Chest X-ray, PA view. Patient: 43 years old, sex M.
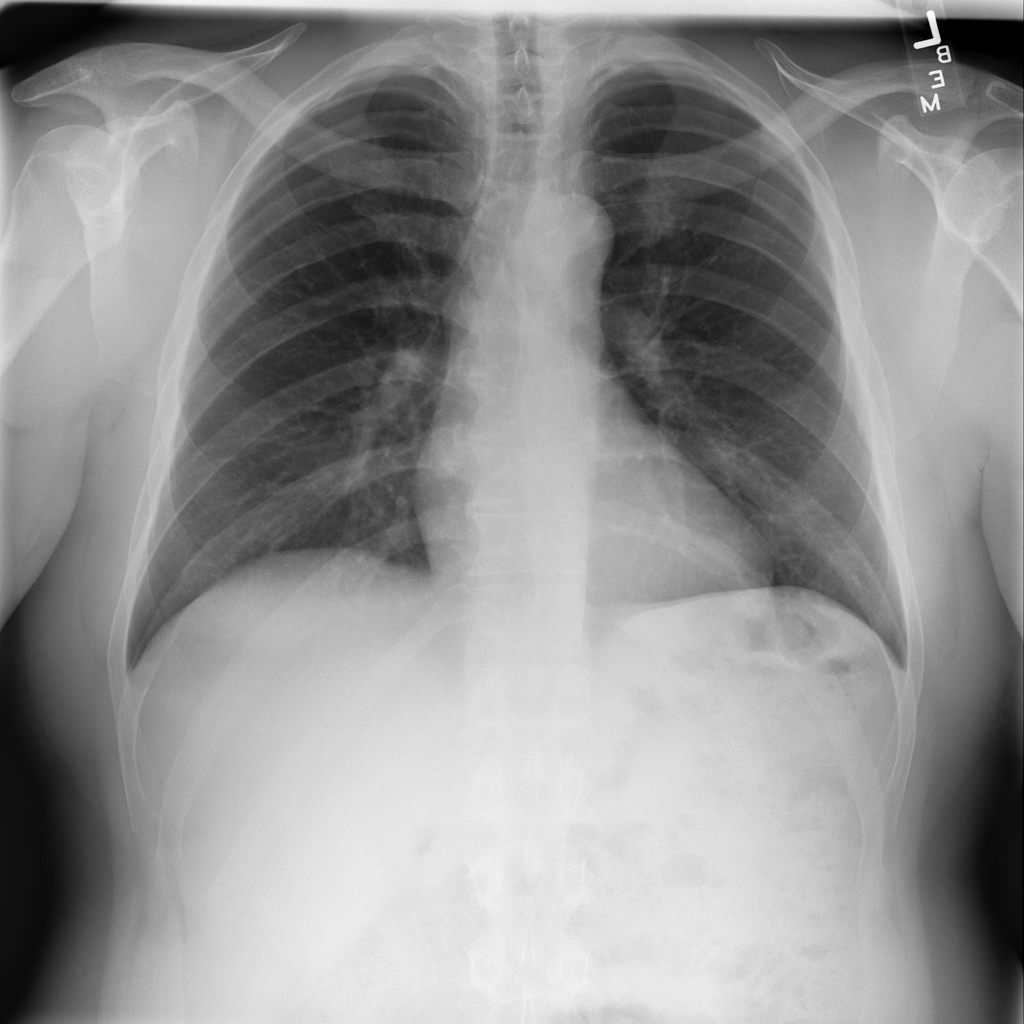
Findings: No Finding